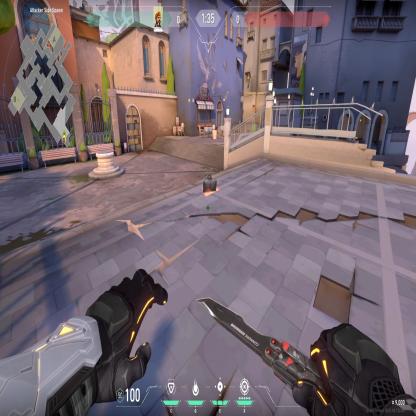
Label: dropped spike